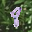
Label: 8